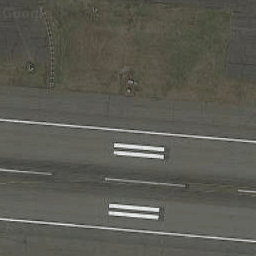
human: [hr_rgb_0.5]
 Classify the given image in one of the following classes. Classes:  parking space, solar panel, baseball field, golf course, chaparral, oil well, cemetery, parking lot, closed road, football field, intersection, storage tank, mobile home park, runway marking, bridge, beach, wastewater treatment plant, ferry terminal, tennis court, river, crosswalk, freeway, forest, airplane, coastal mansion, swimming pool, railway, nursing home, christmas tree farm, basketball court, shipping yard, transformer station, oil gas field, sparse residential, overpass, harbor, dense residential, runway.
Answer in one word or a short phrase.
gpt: runway